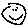
Label: smiley face